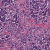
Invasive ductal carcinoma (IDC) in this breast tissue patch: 1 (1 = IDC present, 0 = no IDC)